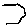
Label: hexagon